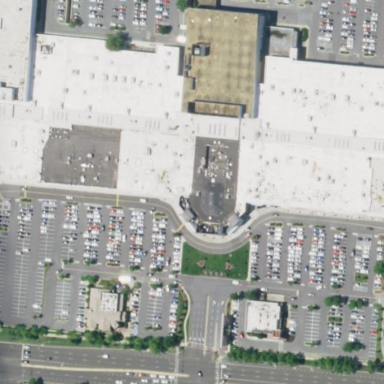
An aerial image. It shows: Mall building.